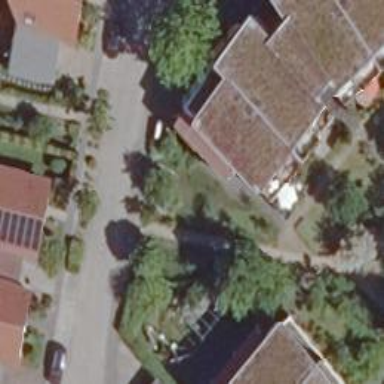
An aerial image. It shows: Image showing building with apartments.